Question: I've been looking at some of the other SO questions trying to figure out the issue with my code... I'm using an '<input type='hidden' ...></input>' field to store the ID of a selected individual on a drop-down. When I return to the page, I'd like the name of the last individual selected to show up. I am able to have the 'value' attribute saved, and when the drop-down is expanded - the proper name is selected. However, the actual name isn't displayed; just an empty 'select'

Here's my initialization. 'approvers' param is a JSON obj with the list of individuals
'''
var self = this;
self.supervisorsDDL.select2({
placeholder: "Select Supervisor",
minimumInputLength: 0,
width: 150,
data: {
results: approvers.Data,
text: 'FullName',
id: 'EmployeeID'
},
id: function (e) {
if (e)
return e.EmployeeID;
},
formatResult: function (e) {
if (e)
return e.FullName;
},
formatSelection: function (e) {
if (e)
return e.FullName;
},
initSelection: function (item, callback) {
if (item.val() > 0) {
var eid = item.val();
var name, obj;
$.get(
self.jsonUrl,
{ method: "GetApproverNameByEmployeeId", employeeId: eid },
function (data, textStatus) {
if (data.Success) {
name = data.Data;
}
}
);
obj = { EmployeeID: eid, FullName: name };
callback(obj);
}
} // Set the ID for initSelection
}).select2("val", self.selectedItemHidden.val());
'''
Both 'supervisorsDDL' and 'selectedItemHidden' are hidden fields, using the 'value' attribute to hold the ID. Redundant yes, but easier and saves time for the task at hand.
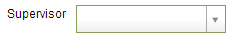
Answer: You are calling the callback before the name value is set in the ajax response handler. Move the two lines to there and it should be fine.
'''
initSelection: function (item, callback) {
if (item.val() > 0) {
var eid = item.val();
var name, obj;
$.get(
self.jsonUrl,
{ method: "GetApproverNameByEmployeeId", employeeId: eid },
function (data, textStatus) {
if (data.Success) {
name = data.Data;
//call the callback now that the ajax data is ready
obj = { EmployeeID: eid, FullName: name };
callback(obj);
}
}
);
// moved
//obj = { EmployeeID: eid, FullName: name };
//callback(obj);
}
}
'''
Here is a working example from one of my projects:
'''
initSelection: function (element, callback) {
var id = '@Model.Id';
if (id === null) return;
$.getJSON('@Url.HttpRouteUrl("DefaultApi", new { controller = "Search" })', {
'id': id
}, function (data) {
//called in the ajax handler
callback(data);
});
}
'''